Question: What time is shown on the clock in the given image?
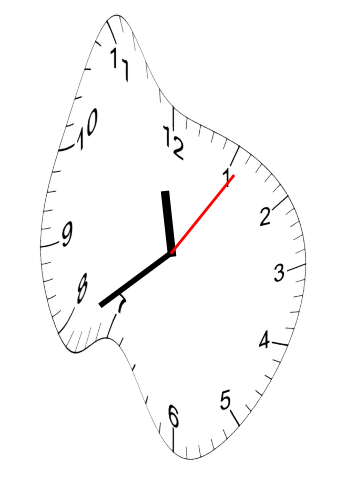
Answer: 11:39:06